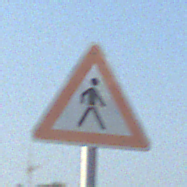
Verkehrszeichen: FussgaengerLinks
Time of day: SunriseSunset
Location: Outdoor (Urban)
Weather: Clear
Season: NotSpecified
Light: Natural